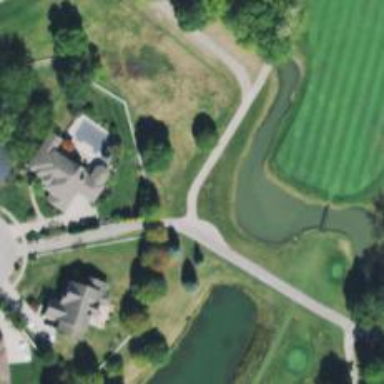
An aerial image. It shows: Service road used as golf cart path.